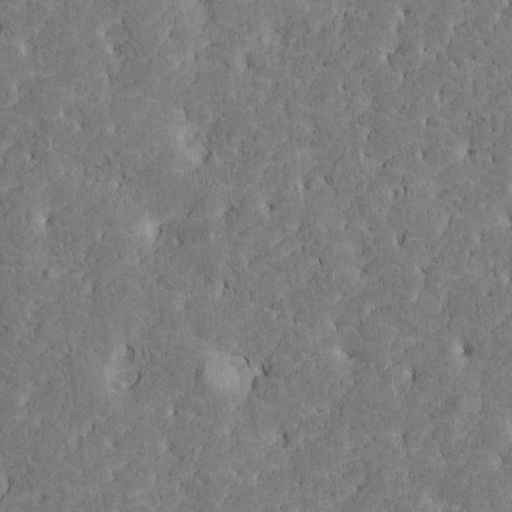
Classes present: Background